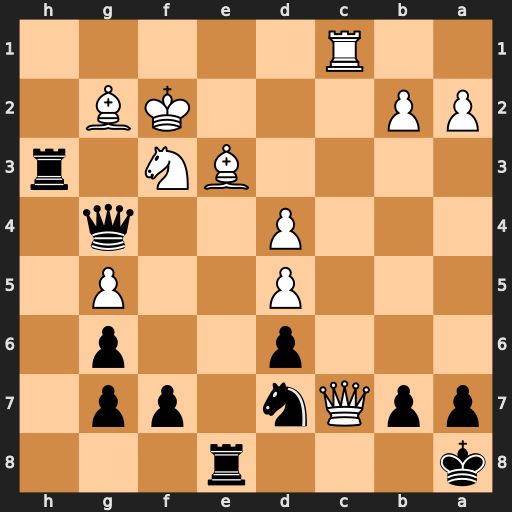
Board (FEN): k3r3/ppQn1pp1/3p2p1/3P2P1/3P2q1/4BN1r/PP3KB1/2R5
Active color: b
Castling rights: -
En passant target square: -
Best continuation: Qg3+ Kg1 Reh8